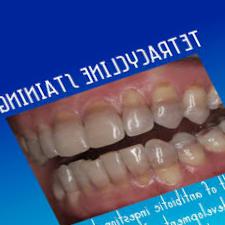
Condition: Tooth Discoloration